Question: I have to display around 20 lines within a line chart with Google's Line Chart. It might happen, that these lines overlap. What is the best way to add noise to the data so all the lines are visible.

the values for 'cat1', 'cat2' and 'cat3' are the same but I want that the it is evident from the image, that they are really close - so my idea is that the lines should not overlap but be a bit apart. The user cannot assume, that all the values overlap since for some events, let's say D, the values might be missing.
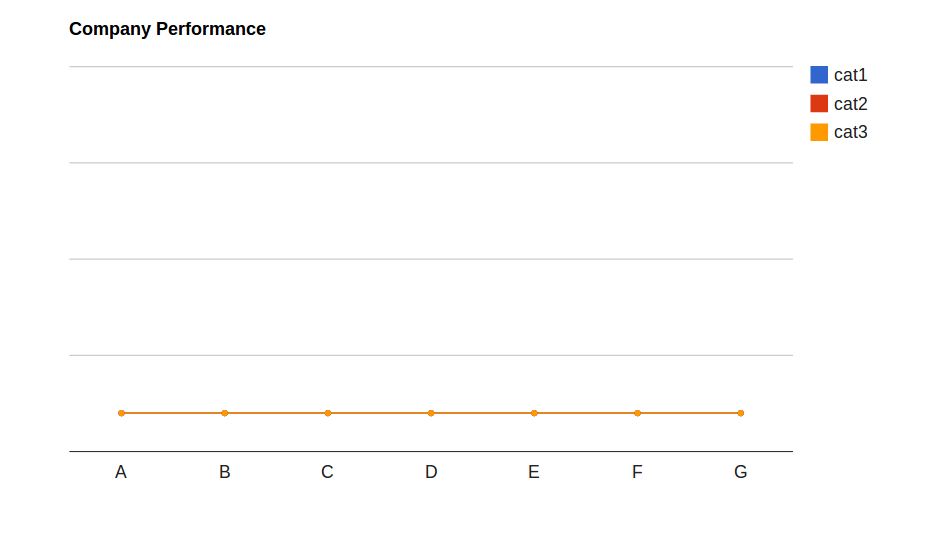
Answer: Given this chart:

'''
function drawVisualization() {
// Create and populate the data table.
var data = google.visualization.arrayToDataTable([
['x', '#1', '#2', '#3'],
['A', 1, 1, 1],
['B', 2, 2, 2],
['C', 3, 3, 3],
['D', 4, 4, 4],
['E', 5, 5, 5],
['F', 6, 6, 6],
['G', 7, 7, 7],
['H', 8, 8, 8],
['I', 9, 9, 9],
]);
// Create and draw the visualization.
new google.visualization.LineChart(document.getElementById('visualization')).
draw(data, {width: 500, height: 400,
vAxis: {maxValue: 10}}
);
}
'''
One way is just to add a consistent +/- per series:

'''
function drawVisualization() {
// Create and populate the data table.
var data = google.visualization.arrayToDataTable([
['x', '#1', '#2', '#3'],
['A', 1, 1, 1],
['B', 2, 2, 2],
['C', 3, 3, 3],
['D', 4, 4, 4],
['E', 5, 5, 5],
['F', 6, 6, 6],
['G', 7, 7, 7],
['H', 8, 8, 8],
['I', 9, 9, 9],
]);
for (var i = 1;i < data.getNumberOfColumns();i++) {
// Algorithm to add +/- 0.1 for each series
var dither = Math.round((i - 1)/2)/5;
if ( (i - 1) % 2 == 0 ) {
dither = dither * -1;
}
for (var j = 0;j < data.getNumberOfRows();j++){
// Add dither to series to display differently, but keep same data for tooltip
data.setCell(j, i, data.getValue(j, i) + dither, data.getValue(j, i) + '', undefined)
}
}
// Create and draw the visualization.
new google.visualization.LineChart(document.getElementById('visualization')).
draw(data, {width: 500, height: 400,
vAxis: {maxValue: 10}}
);
}
'''
The issue with this method is that if the values of your axes or data change significantly, you won't be able to see the gap (because the resolution of the screen won't be big enough). To get around this issue, we would need to manually set the min/max values of the axes in order to be able to come up with an appropriate factor. For instance, from <URL> we can take the following algorithm to determine min and max axes values that approximate what google will set for us automagically:
'''
// Take the Max/Min of all data values in all graphs
var totalMax = 345;
var totalMin = -123;
// Figure out the largest number (positive or negative)
var biggestNumber = Math.max(Math.abs(totalMax),Math.abs(totalMin));
// Round to an exponent of 10 appropriate for the biggest number
var roundingExp = Math.floor(Math.log(biggestNumber) / Math.LN10);
var roundingDec = Math.pow(10,roundingExp);
// Round your max and min to the nearest exponent of 10
var newMax = Math.ceil(totalMax/roundingDec)*roundingDec;
var newMin = Math.floor(totalMin/roundingDec)*roundingDec;
// Determine the range of your values
var range = newMax - newMin;
// Define the number of gridlines (default 5)
var gridlines = 5;
// Determine an appropriate gap between gridlines
var interval = range / (gridlines - 1);
// Round that interval up to the exponent of 10
var newInterval = Math.ceil(interval/roundingDec)*roundingDec;
// Re-round your max and min to the new interval
var finalMax = Math.ceil(totalMax/newInterval)*newInterval;
var finalMin = Math.floor(totalMin/newInterval)*newInterval;
'''
We can add this all together, and see that it will even work if all the values are increased in factor by 10 (which wouldn't have worked with the hard-coded version):

'''
function drawVisualization() {
// Create and populate the data table.
var data = google.visualization.arrayToDataTable([
['x', '#1', '#2', '#3'],
['A', 10, 10, 10],
['B', 20, 20, 20],
['C', 30, 30, 30],
['D', 40, 40, 40],
['E', 50, 50, 50],
['F', 60, 60, 60],
['G', 70, 70, 70],
['H', 80, 80, 80],
['I', 90, 90, 90],
]);
// Get max and min values for the data table
var totalMin = data.getValue(0,1);
var totalMax = data.getValue(0,1);
for (var i = 1;i < data.getNumberOfColumns();i++) {
for (var j = 0;j < data.getNumberOfRows();j++){
if ( data.getValue(j, i) < totalMin ) {
totalMin = data.getValue(j, i);
}
if ( data.getValue(j, i) > totalMax ) {
totalMax = data.getValue(j, i);
}
}
}
// Calculate grid line axes and min/max settings
// Figure out the largest number (positive or negative)
var biggestNumber = Math.max(Math.abs(totalMax),Math.abs(totalMin));
// Round to an exponent of 10 appropriate for the biggest number
var roundingExp = Math.floor(Math.log(biggestNumber) / Math.LN10);
var roundingDec = Math.pow(10,roundingExp);
// Round your max and min to the nearest exponent of 10
var newMax = Math.ceil(totalMax/roundingDec)*roundingDec;
var newMin = Math.floor(totalMin/roundingDec)*roundingDec;
// Determine the range of your values
var range = newMax - newMin;
// Define the number of gridlines (default 5)
var gridlines = 5;
// Determine an appropriate gap between gridlines
var interval = range / (gridlines - 1);
// Round that interval up to the exponent of 10
var newInterval = Math.ceil(interval/roundingDec)*roundingDec;
// Re-round your max and min to the new interval
var finalMax = Math.ceil(totalMax/newInterval)*newInterval;
var finalMin = Math.floor(totalMin/newInterval)*newInterval;
// Calculate Dither
for (var i = 1;i < data.getNumberOfColumns();i++) {
// Algorithm to add +/- 0.1 for each series
var dither = Math.round((i - 1)/2)/(10/newInterval);
if ( (i - 1) % 2 == 0 ) {
dither = dither * -1;
}
for (var j = 0;j < data.getNumberOfRows();j++){
// Add dither to series to display differently, but keep same data for tooltip
data.setCell(j, i, data.getValue(j, i) + dither, data.getValue(j, i) + '', undefined)
}
}
// Create and draw the visualization.
new google.visualization.LineChart(document.getElementById('visualization')).
draw(data, {width: 500, height: 400,
vAxis: {minValue: finalMin, maxValue: finalMax}}
);
}
'''